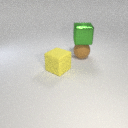
large brown rubber sphere below large green metal cube